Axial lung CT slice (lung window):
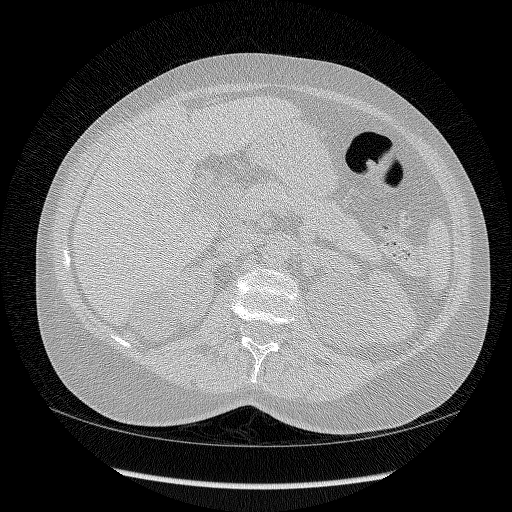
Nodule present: no